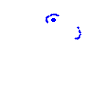
Particle: electron